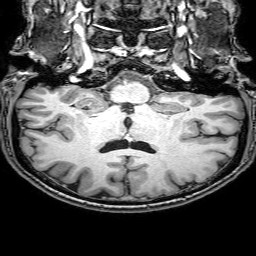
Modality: T1w
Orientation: sagittal
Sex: male
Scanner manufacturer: philips
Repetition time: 0.008243 s
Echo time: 0.00382 s